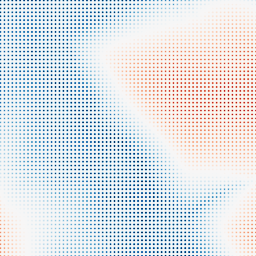
Category: trend_removal
Decomposition family: polynomial
Decomposition parameters: degree: 1
Upsampling method: sinc_blackman
Upsampling parameters: scale: 8
kernel_size: 4
Upsampling scale: 8